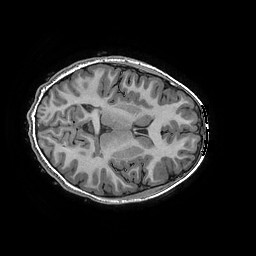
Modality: T1w
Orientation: axial
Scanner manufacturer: ge
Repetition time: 0.008096 s
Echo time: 0.00318 s